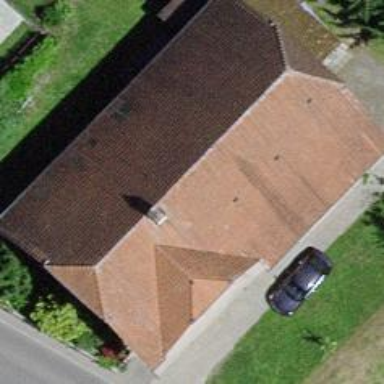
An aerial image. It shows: Farm building.